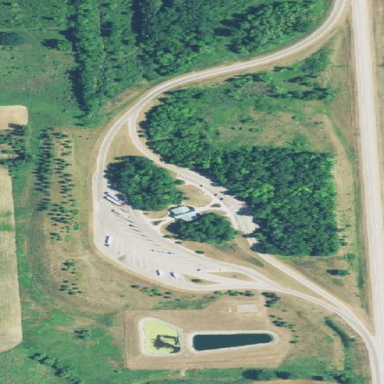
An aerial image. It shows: Rest area on the road.